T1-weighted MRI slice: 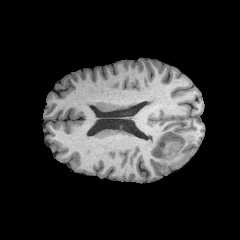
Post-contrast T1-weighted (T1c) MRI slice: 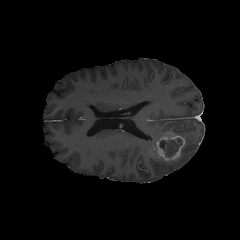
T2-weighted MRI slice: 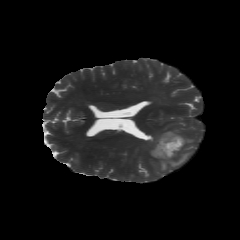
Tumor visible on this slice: yes